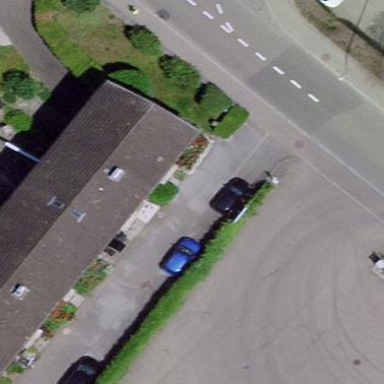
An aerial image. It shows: Terrace building.